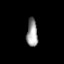
Tissue: prostate
Cell type: Fibroblasts
Senescence score: 0.7172
Nuclear area (px): 297
Mean DAPI intensity: 153.936